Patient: sex M, age 69
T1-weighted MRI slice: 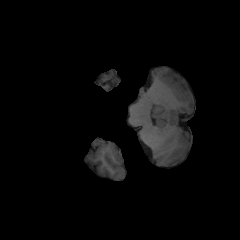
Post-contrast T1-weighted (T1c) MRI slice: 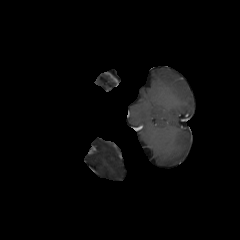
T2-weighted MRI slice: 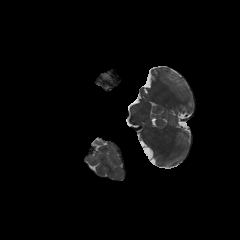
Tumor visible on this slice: no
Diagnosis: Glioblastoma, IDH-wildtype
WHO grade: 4